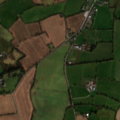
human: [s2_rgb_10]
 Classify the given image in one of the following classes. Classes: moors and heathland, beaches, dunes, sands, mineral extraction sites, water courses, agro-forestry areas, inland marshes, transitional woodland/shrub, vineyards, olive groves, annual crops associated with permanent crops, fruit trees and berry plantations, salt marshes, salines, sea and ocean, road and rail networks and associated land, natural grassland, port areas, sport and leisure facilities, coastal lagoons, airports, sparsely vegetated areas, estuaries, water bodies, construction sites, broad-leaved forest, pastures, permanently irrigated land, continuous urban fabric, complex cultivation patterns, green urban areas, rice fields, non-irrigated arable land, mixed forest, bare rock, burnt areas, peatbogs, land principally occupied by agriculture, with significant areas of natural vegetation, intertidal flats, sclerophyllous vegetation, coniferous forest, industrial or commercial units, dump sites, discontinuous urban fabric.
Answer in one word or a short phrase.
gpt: non-irrigated arable land, pastures